Question: I am using Fabric.js to draw some element in a canvas.
I also used clipping section. So the user is only able to see the clipped section.
The issue is, some section is near to the top of the clipping area. So when the user selects that object, then they are not able to see the rotation point.
See this Image:

I have no idea how to changethe position of that rotation point.
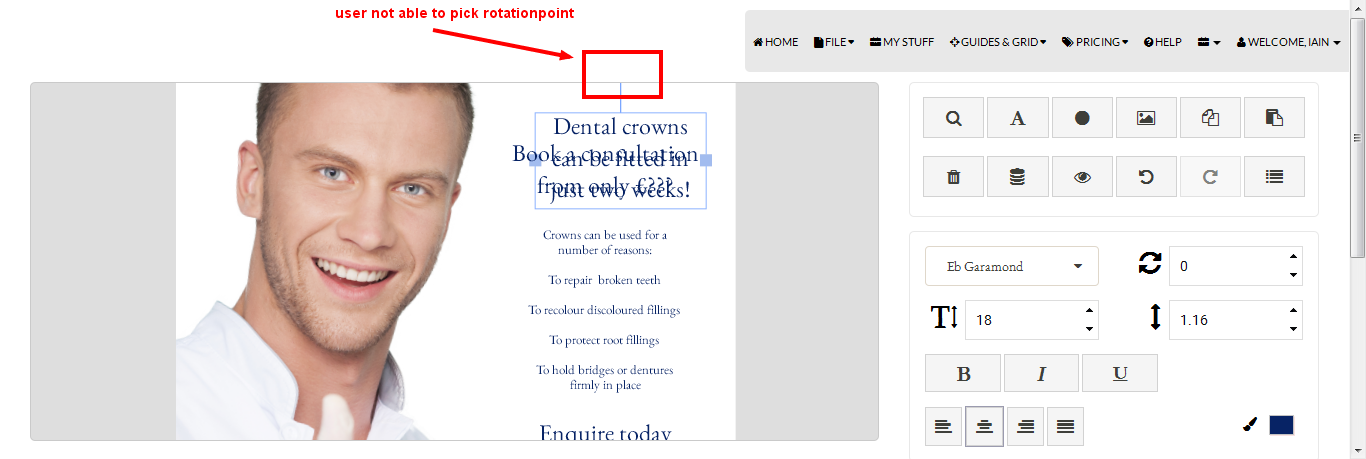
Answer: Try to use
'''
canvas.controlsAboveOverlay = true
'''
Instead of moving the point. You should have controls visible outside clipping area if they are still on the canvas.
This is not really an answer for "change position of rotating point" is more fore "make the controls visible outside clipping area" but as of now changing the rotating point is possibile only modifing the library and with a lot of complexity.